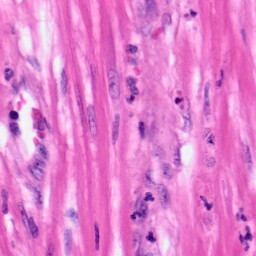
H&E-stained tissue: Pancreatic